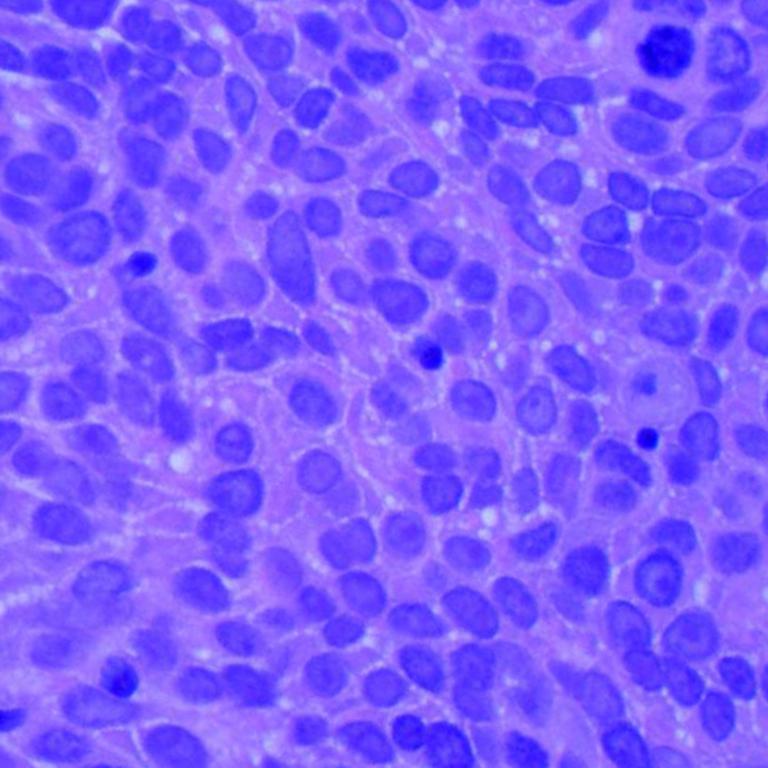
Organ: lung
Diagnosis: squamous carcinomas